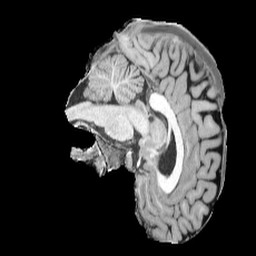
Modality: UNIT1
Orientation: sagittal